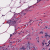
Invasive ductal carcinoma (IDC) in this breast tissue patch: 1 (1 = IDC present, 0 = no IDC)